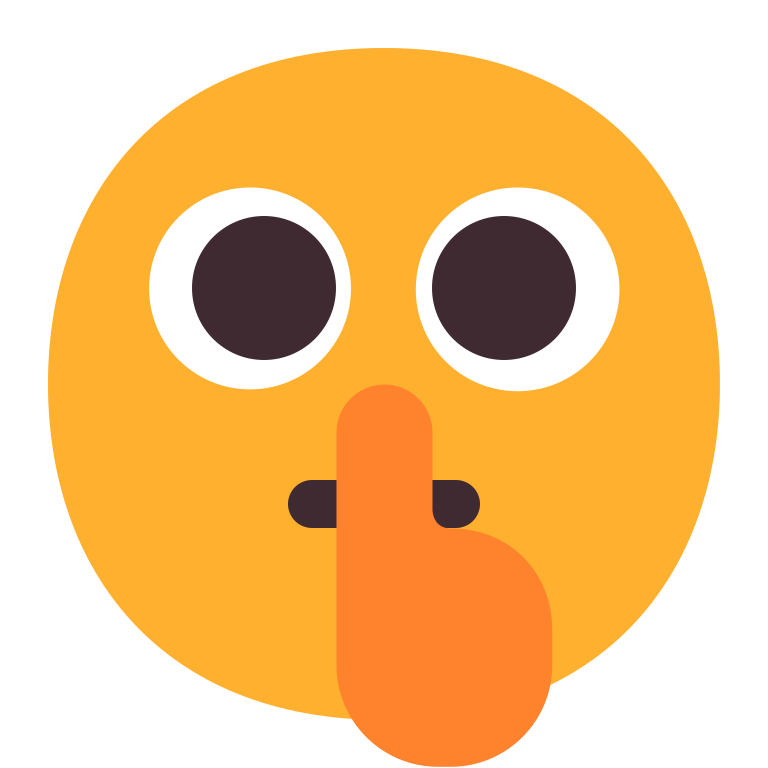
shushing face flat